Interaction volume radius: 5 \u00c5
Interaction volume height: 25 \u00c5
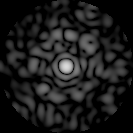
Disorder parameter: 0.8206